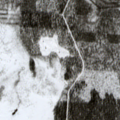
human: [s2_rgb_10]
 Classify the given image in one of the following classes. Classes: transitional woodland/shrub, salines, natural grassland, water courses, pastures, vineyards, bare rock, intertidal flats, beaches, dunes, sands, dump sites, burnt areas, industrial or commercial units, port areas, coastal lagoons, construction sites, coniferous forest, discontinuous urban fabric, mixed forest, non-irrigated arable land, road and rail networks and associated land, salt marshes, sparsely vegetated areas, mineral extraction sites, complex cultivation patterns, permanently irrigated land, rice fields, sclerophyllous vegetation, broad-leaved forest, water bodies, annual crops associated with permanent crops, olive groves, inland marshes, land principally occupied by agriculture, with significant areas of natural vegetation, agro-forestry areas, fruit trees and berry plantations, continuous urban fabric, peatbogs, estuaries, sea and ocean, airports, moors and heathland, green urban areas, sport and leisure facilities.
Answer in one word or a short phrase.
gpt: coniferous forest, transitional woodland/shrub, peatbogs